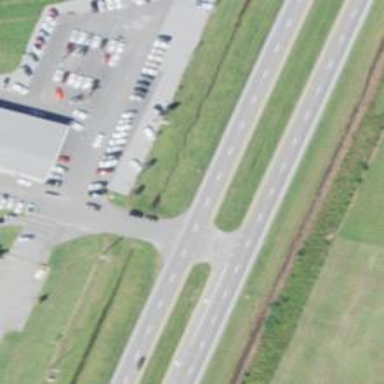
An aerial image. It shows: Trunk link highway.